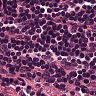
Metastatic tissue present: no